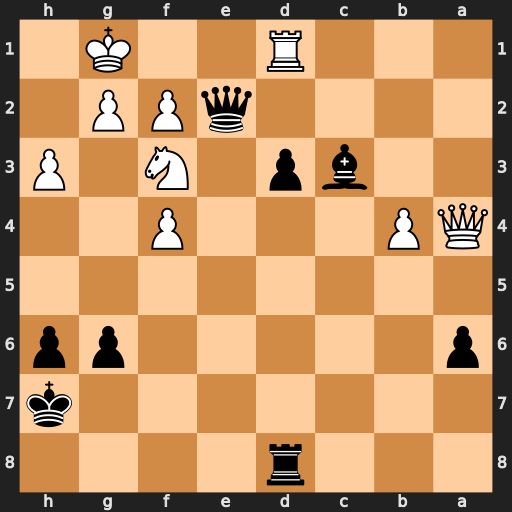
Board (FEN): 3r4/7k/p5pp/8/QP3P2/2bp1N1P/4qPP1/3R2K1
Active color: b
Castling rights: -
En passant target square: -
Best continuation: Qc2 Qxc2 dxc2